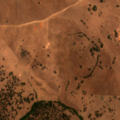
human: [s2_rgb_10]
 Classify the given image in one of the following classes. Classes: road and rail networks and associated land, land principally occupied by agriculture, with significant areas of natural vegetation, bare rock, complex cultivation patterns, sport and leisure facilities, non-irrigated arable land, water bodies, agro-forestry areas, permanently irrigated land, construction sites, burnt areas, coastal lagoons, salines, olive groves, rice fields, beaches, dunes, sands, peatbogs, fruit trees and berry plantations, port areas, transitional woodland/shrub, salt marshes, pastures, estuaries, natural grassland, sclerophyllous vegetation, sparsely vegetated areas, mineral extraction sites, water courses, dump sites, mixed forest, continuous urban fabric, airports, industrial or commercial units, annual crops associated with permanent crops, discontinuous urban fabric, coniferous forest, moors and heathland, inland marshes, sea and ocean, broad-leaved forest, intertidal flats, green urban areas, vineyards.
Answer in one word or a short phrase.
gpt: non-irrigated arable land, pastures, agro-forestry areas